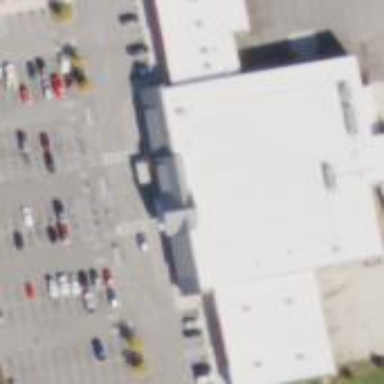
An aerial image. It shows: Supermarket.